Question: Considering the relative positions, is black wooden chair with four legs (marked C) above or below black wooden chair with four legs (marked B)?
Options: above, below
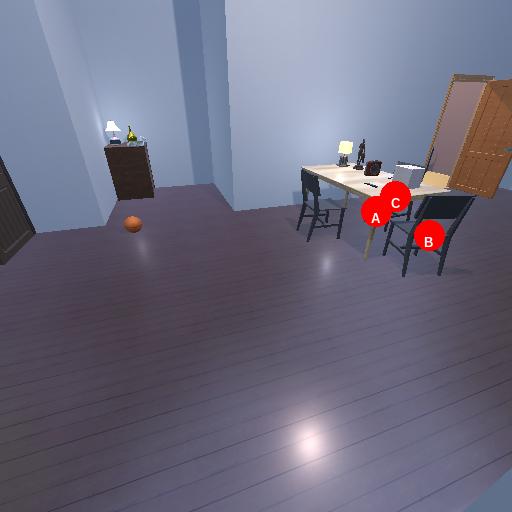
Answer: above